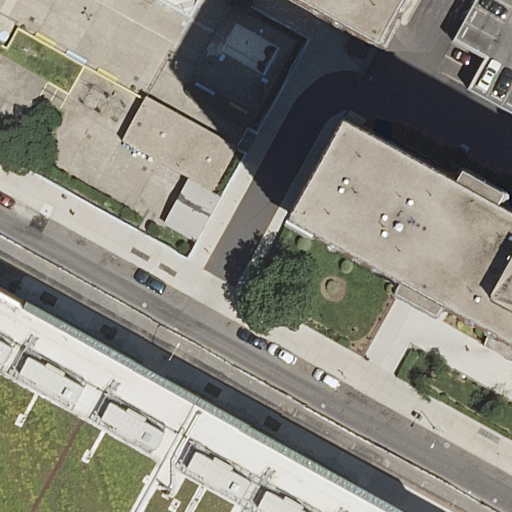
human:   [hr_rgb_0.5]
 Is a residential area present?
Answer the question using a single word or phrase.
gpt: yes

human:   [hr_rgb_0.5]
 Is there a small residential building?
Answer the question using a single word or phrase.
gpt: yes

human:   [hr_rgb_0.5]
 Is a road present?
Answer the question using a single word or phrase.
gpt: yes

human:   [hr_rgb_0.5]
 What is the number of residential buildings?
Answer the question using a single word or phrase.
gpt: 6

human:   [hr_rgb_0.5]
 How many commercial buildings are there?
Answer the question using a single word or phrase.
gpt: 0

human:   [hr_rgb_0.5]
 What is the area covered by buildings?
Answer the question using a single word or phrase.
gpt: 7693m2

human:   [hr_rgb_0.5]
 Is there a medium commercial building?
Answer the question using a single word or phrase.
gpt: no

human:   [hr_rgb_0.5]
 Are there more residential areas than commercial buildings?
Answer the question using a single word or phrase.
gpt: yes

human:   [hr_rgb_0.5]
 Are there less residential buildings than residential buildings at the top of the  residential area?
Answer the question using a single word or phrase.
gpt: no

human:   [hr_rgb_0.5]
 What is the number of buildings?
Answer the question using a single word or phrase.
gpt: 6

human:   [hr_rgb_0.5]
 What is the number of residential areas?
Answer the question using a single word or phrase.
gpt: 1

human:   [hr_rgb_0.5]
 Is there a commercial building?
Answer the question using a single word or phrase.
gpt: no

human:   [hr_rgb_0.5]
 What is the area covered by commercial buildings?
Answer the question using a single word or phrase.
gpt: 0m2

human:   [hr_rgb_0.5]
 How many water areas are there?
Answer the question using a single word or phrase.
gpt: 0

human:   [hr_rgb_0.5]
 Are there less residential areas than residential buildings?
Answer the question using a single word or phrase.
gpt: yes

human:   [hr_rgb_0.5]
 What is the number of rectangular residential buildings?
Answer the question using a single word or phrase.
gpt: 6

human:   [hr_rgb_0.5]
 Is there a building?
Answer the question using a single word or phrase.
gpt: yes

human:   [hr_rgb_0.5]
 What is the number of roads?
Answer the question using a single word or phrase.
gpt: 1

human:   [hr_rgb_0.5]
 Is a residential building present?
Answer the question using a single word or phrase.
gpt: yes

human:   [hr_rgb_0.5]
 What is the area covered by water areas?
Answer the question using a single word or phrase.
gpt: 0m2

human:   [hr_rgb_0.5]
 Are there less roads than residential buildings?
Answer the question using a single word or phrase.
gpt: yes

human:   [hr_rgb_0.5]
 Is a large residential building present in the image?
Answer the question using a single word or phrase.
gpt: yes

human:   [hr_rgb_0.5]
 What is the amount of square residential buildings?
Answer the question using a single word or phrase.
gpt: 0

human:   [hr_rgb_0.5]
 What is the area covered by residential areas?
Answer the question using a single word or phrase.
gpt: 10264m2

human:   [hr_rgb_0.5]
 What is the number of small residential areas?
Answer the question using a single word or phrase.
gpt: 0

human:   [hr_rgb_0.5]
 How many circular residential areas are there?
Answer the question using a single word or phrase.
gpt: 0

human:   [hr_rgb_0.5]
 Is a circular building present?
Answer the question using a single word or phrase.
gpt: no

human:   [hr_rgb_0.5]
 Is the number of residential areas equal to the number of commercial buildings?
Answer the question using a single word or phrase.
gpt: no

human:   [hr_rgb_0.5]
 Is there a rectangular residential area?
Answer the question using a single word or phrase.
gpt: yes

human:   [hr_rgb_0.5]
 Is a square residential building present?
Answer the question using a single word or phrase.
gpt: no

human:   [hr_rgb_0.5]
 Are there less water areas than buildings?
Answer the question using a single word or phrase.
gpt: yes

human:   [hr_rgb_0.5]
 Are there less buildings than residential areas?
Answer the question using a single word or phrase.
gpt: no

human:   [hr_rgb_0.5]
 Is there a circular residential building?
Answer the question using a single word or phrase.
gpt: no

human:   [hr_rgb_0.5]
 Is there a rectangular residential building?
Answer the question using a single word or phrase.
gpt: yes

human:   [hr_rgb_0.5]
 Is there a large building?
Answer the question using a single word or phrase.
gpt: yes

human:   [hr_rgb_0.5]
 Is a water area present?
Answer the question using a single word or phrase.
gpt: no

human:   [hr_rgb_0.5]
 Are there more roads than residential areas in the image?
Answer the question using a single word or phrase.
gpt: no

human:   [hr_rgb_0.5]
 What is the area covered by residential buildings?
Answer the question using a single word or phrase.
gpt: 7693m2

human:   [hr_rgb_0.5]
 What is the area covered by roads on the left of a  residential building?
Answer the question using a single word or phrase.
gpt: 0m2

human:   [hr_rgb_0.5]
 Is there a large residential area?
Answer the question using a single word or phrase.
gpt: yes

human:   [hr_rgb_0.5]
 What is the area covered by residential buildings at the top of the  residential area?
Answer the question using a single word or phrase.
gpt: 0m2

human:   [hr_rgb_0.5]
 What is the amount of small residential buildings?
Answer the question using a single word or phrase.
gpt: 2

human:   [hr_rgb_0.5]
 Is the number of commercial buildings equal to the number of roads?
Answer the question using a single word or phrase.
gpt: no

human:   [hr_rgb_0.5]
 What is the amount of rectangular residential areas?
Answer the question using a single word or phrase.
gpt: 1

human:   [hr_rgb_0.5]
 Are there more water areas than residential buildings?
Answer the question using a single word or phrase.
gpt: no

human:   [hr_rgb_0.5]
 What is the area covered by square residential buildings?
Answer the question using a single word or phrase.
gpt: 0m2

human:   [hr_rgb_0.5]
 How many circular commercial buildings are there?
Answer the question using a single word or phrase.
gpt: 0

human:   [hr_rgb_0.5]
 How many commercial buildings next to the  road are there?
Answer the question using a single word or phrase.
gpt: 0

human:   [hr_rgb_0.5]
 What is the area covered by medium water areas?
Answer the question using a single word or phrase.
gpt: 0m2

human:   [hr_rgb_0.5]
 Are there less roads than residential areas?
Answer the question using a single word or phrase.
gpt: no

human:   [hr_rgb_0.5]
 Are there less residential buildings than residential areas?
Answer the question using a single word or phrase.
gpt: no

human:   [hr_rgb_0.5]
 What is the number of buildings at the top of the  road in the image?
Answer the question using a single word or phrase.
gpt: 5

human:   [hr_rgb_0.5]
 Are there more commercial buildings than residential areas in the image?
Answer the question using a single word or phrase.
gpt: no

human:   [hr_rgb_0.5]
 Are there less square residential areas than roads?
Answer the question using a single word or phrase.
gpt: yes

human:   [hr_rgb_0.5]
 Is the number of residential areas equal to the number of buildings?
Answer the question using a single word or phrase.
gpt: no

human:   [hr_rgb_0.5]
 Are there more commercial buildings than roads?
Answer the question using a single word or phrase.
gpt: no

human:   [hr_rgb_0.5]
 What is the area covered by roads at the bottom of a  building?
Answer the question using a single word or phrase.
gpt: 0m2

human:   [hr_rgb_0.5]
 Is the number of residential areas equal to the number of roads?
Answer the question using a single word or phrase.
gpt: yes

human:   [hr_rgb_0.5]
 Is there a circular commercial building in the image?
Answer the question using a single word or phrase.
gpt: no

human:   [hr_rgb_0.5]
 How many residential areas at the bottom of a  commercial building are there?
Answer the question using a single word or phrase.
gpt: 0

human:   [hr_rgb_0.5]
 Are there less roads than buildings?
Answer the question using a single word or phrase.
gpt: yes

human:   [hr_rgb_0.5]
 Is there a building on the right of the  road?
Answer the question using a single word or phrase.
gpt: yes

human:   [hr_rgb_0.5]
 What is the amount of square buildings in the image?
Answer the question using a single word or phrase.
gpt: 0

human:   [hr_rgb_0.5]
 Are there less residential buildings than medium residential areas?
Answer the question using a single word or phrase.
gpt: no